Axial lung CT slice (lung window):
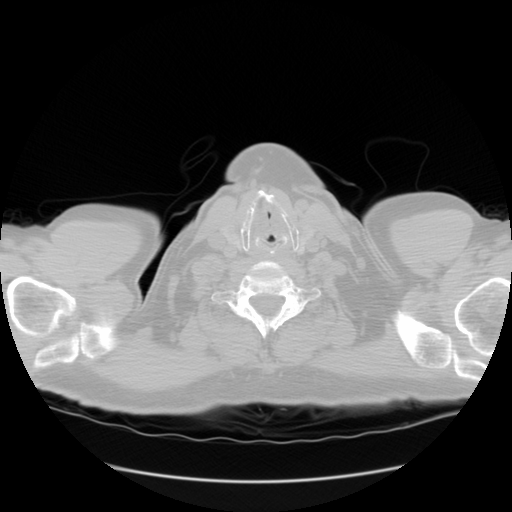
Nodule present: no